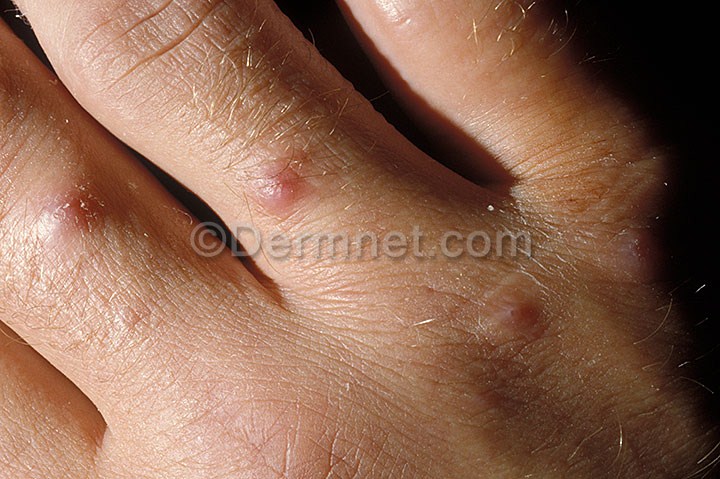
Disease: Scabies Lyme Disease and other Infestations and Bites